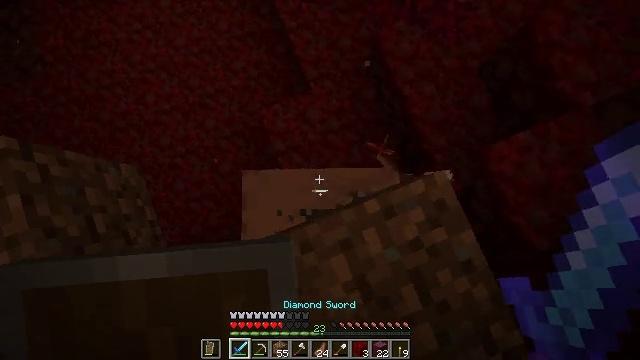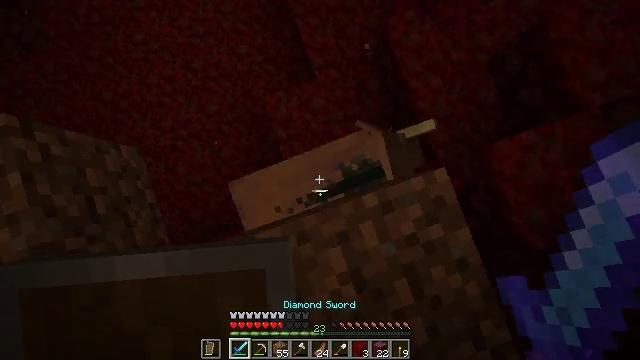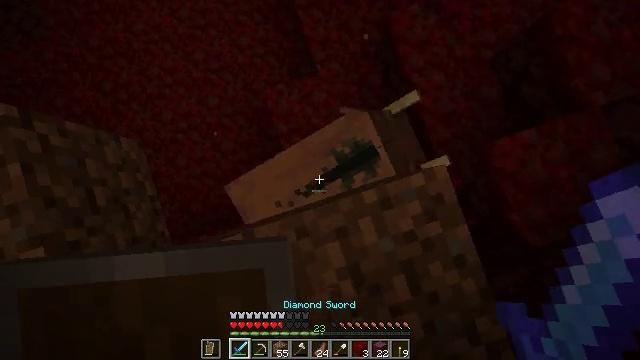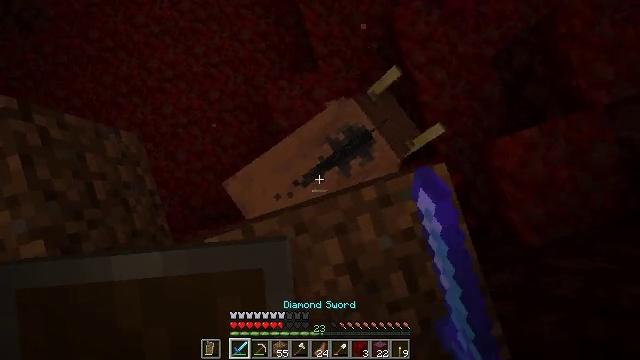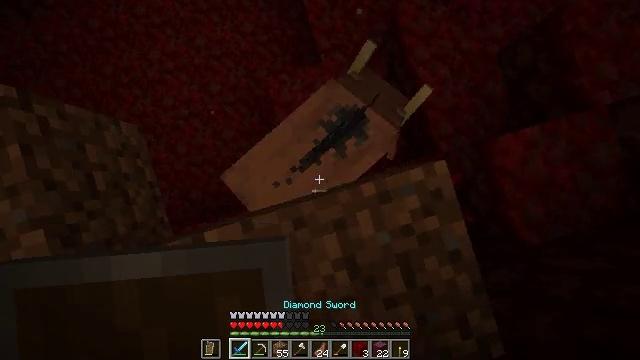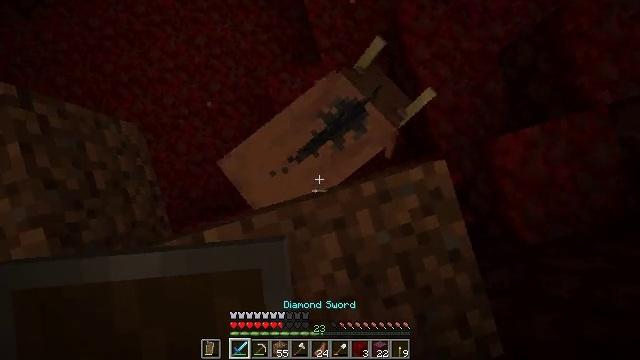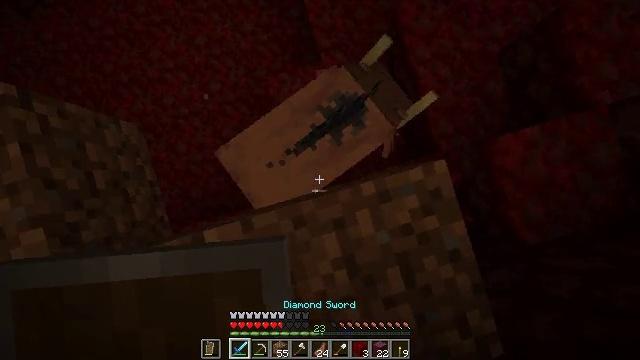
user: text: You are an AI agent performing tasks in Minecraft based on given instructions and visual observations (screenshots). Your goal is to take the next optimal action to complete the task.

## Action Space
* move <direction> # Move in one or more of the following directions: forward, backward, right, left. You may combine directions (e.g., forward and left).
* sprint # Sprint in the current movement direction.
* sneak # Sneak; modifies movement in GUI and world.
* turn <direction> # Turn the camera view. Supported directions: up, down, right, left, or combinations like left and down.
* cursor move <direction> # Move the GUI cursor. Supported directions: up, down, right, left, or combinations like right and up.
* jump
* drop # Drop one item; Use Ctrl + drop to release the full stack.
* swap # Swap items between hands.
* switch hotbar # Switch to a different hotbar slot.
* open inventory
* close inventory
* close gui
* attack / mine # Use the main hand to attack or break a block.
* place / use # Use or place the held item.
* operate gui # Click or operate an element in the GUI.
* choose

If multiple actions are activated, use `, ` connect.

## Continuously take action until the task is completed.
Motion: motion action
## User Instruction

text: Hunt nether mobs.
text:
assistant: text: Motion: sneak, turn left and down
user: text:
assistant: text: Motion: sneak, turn down, attack / mine
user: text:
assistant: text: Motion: sneak, attack / mine
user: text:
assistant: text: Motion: sneak, turn left and down, attack / mine
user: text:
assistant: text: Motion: sneak, attack / mine
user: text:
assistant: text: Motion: sneak
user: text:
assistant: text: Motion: sneak